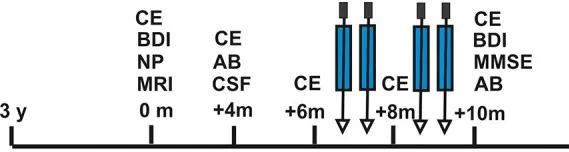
Time course of diagnostic and therapeutic approach. AB, antibody testing; BDI, Beck Depressions Inventory; CE, clinical examination; CSF, cerebrospinal fluid; m, month; MRI, magnetic resonance imaging; NP, neuropsychology; y, year. The black arrow and the arrows after the blue arrows placed after the squares with symptoms indicate an improvement of symptoms. The dotted lines before the square "depressive syndrome" indicate its repeated occurrence.
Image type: chart (chart)